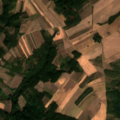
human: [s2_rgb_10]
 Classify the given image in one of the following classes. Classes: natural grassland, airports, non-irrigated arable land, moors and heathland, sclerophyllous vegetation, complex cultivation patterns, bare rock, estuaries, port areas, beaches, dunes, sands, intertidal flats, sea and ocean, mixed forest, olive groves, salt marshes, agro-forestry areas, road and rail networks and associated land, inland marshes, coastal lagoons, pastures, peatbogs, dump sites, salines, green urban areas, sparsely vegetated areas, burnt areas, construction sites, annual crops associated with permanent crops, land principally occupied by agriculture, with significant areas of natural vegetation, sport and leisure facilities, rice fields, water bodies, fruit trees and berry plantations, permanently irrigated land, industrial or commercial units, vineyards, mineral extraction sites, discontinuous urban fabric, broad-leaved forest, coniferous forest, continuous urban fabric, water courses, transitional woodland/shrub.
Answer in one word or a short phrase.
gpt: non-irrigated arable land, complex cultivation patterns, broad-leaved forest, transitional woodland/shrub